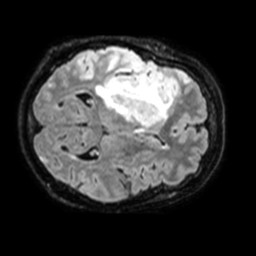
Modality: FLAIR
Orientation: axial
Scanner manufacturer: philips
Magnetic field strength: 1.5 T
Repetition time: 4.8 s
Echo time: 0.3363 s